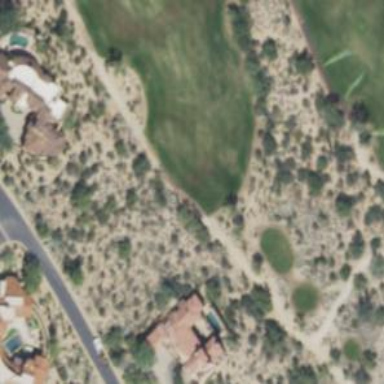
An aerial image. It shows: Golf cartpath that is also road path.